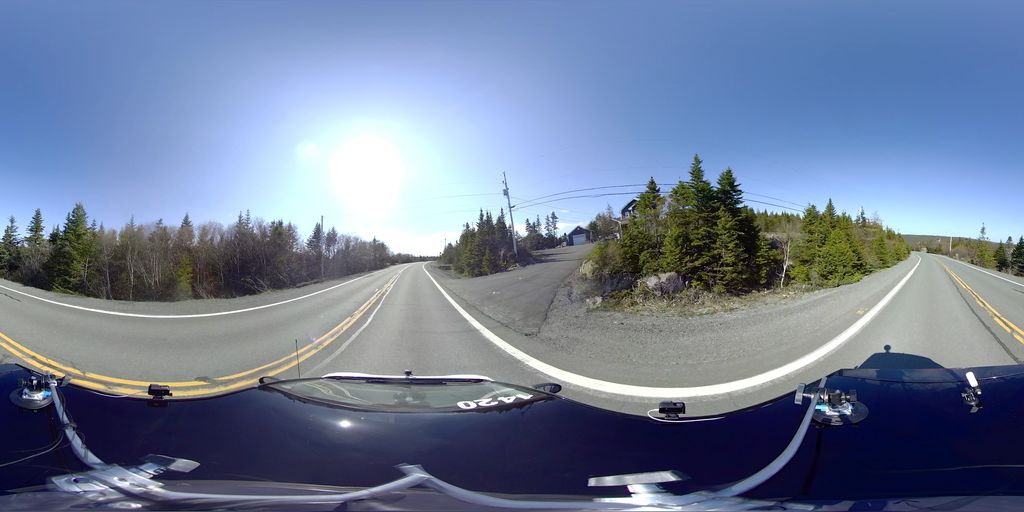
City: st_johns